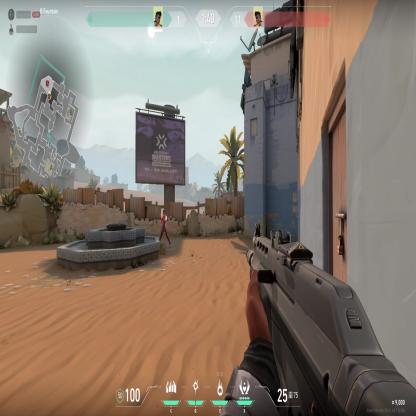
Label: enemy